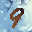
Label: 9